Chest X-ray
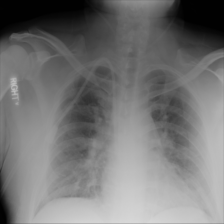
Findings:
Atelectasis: negative
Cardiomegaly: negative
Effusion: negative
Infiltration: negative
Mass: negative
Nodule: negative
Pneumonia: negative
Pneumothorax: negative
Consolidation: negative
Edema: negative
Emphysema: negative
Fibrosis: negative
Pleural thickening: negative
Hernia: negative